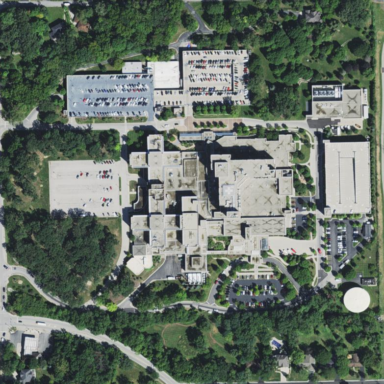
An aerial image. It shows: Hospital providing healthcare services.